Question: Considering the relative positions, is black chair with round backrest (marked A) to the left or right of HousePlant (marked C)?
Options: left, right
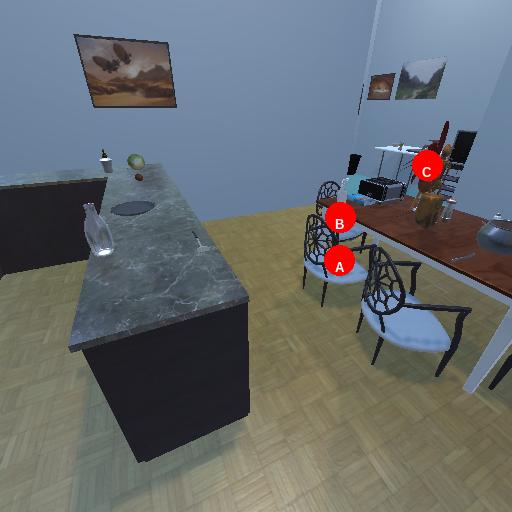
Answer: left